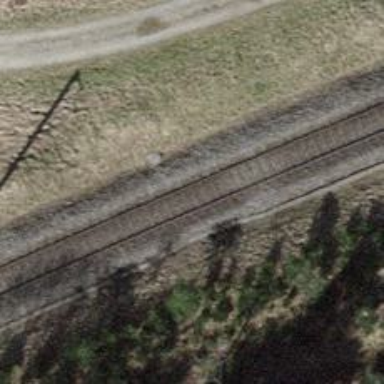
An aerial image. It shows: Railway with electrified contact lines.